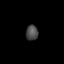
Tissue: lung
Cell type: Epithelial cells
Senescence score: 0.1785
Nuclear area (px): 181
Mean DAPI intensity: 75.072